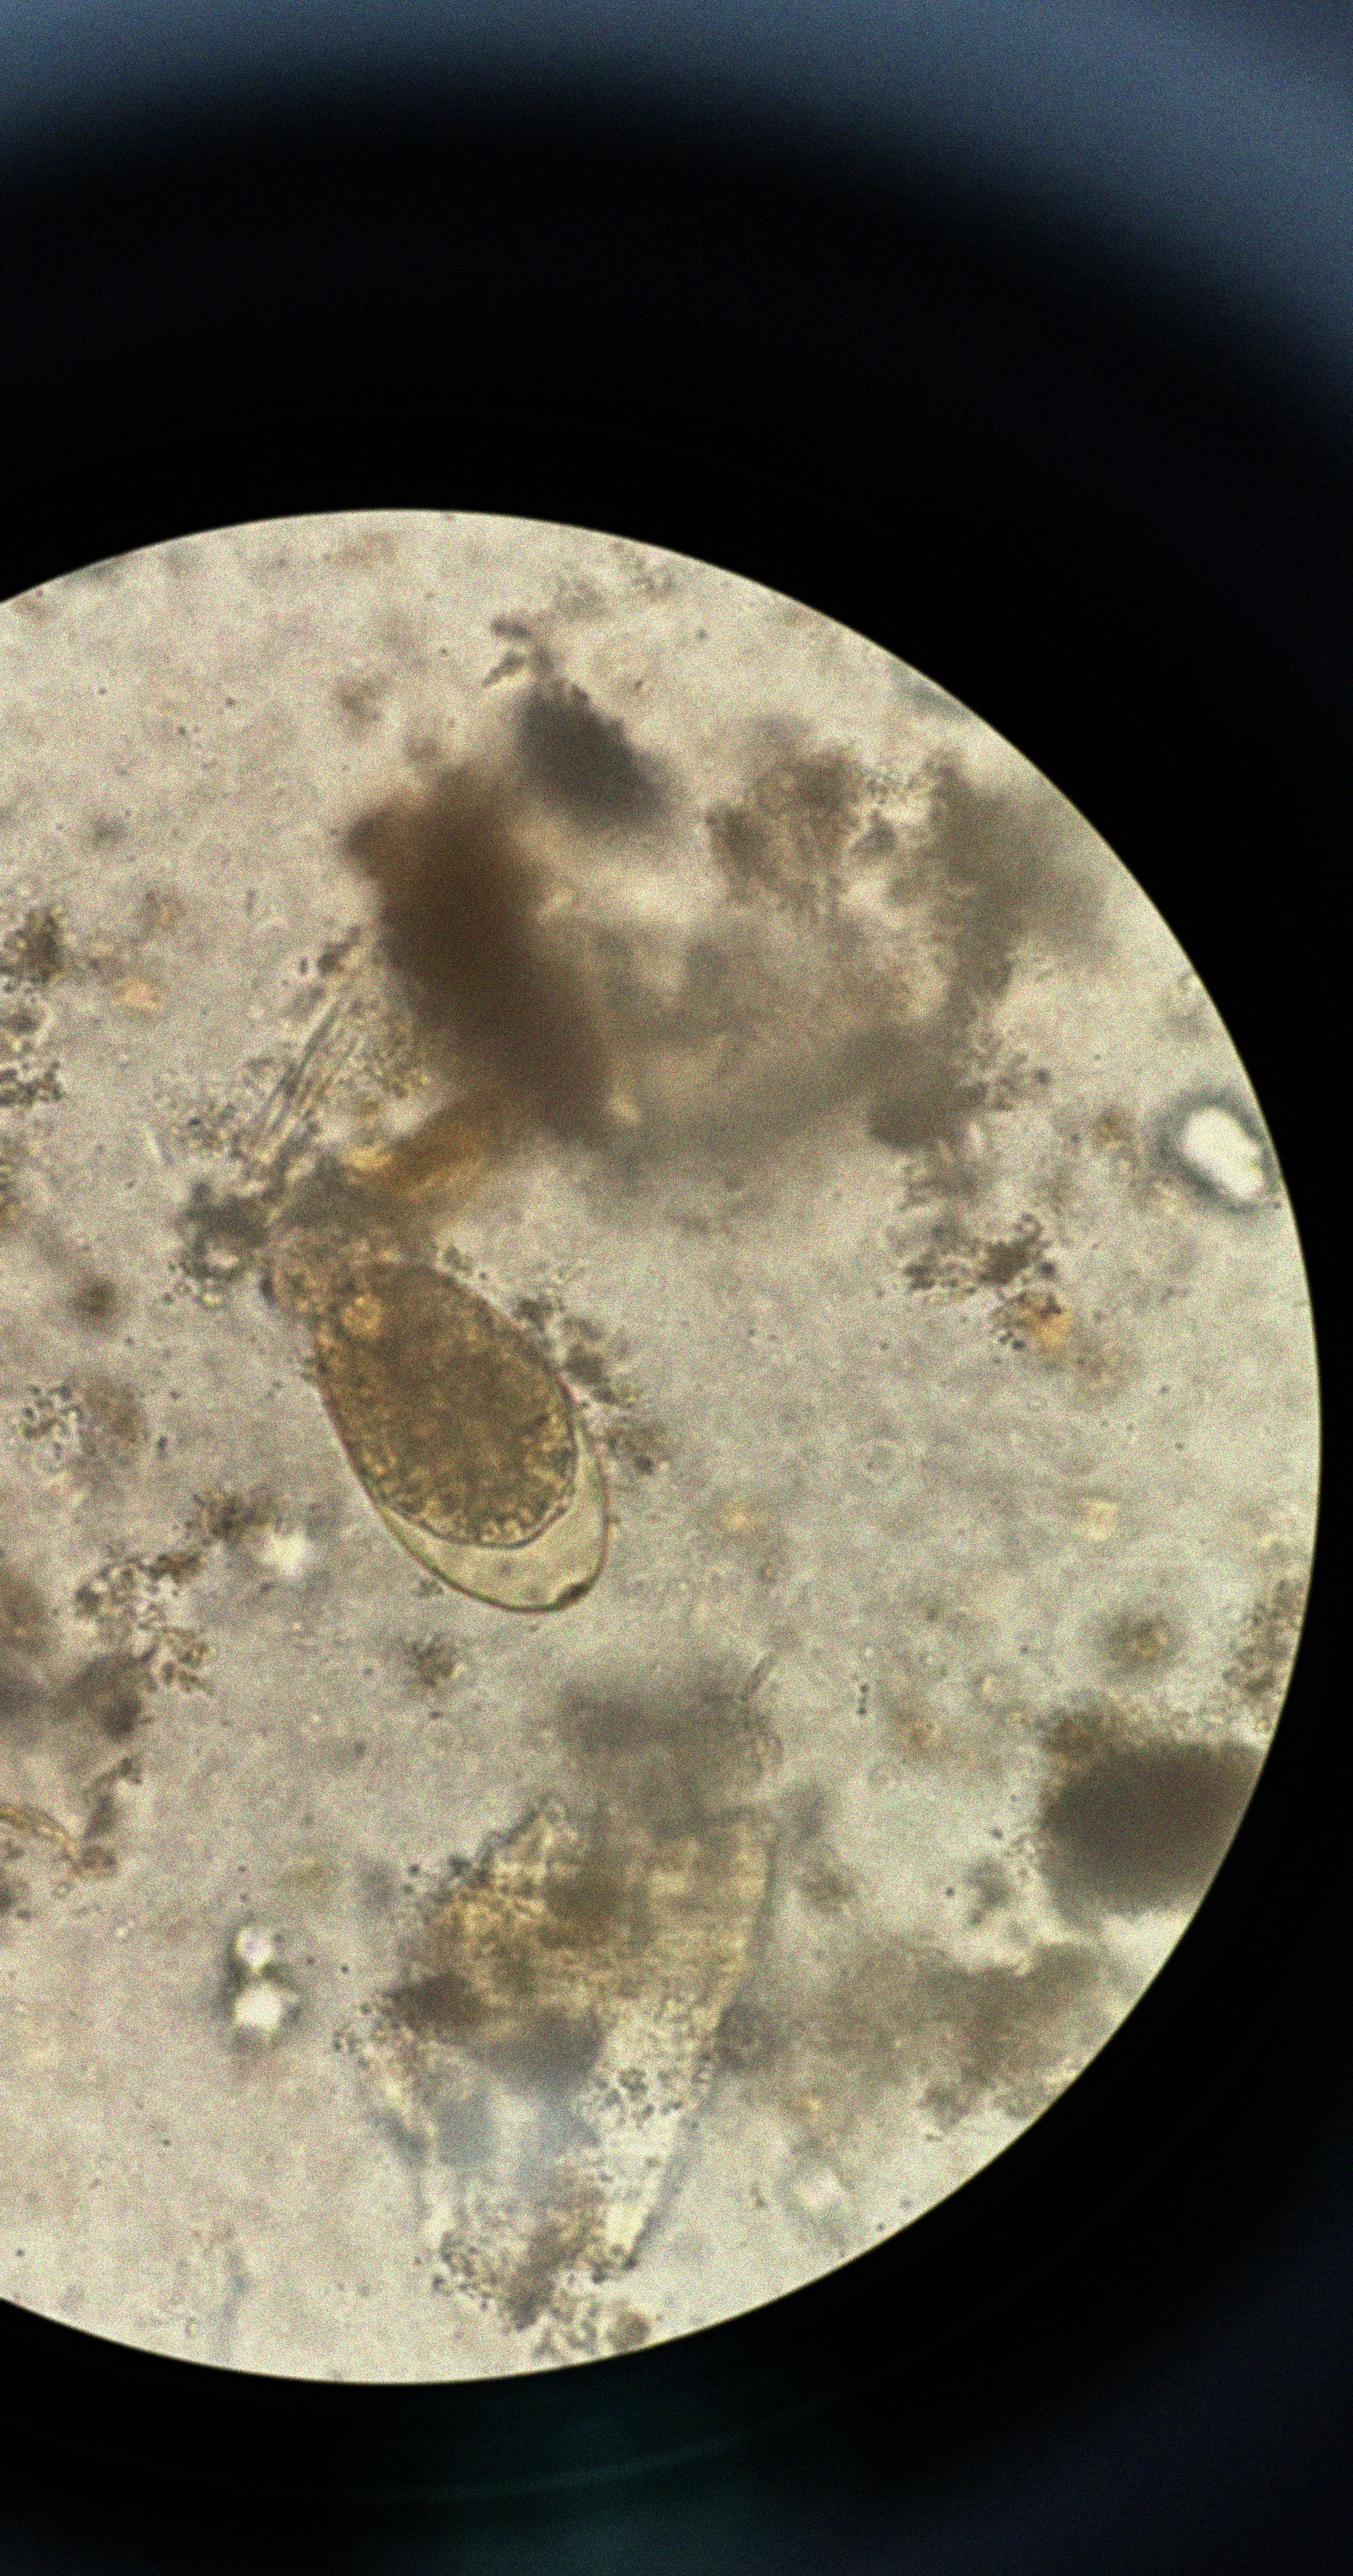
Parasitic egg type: Fasciolopsis buski